Field crop: maize
Growth stage: 1
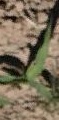
Species: maize